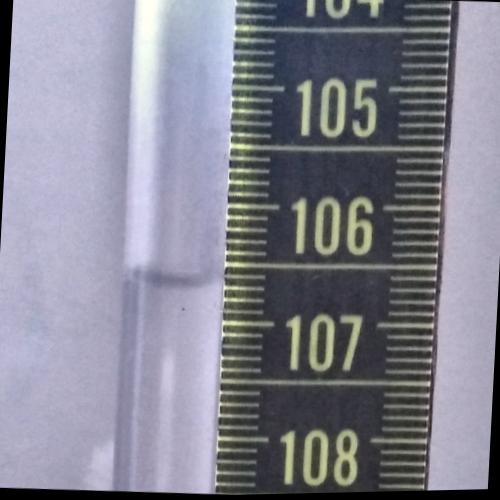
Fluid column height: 106.7 cm